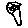
Label: tree